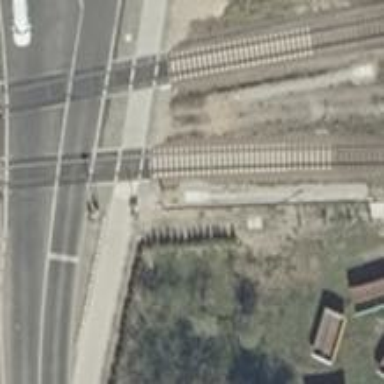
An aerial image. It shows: Uncontrolled railway crossing with lights and full barrier markings.